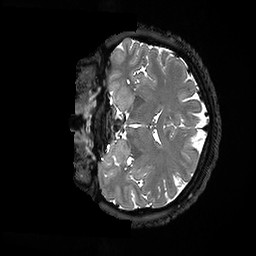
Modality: T2w
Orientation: coronal
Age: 28
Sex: female
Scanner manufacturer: ge
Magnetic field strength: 3 T
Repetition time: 3.202 s
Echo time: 0.06602 s